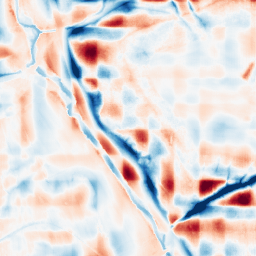
Category: wavelet
Decomposition family: wavelet_reverse_biorthogonal
Decomposition parameters: wavelet: rbio1.3
level: 5
Upsampling method: fft_zeropad
Upsampling parameters: scale: 4
Upsampling scale: 4